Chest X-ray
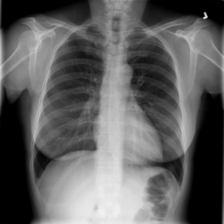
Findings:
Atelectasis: negative
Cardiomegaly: negative
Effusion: negative
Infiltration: negative
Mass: negative
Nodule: negative
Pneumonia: negative
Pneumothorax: negative
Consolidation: negative
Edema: negative
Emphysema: negative
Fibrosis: negative
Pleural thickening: negative
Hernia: negative